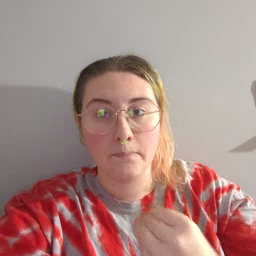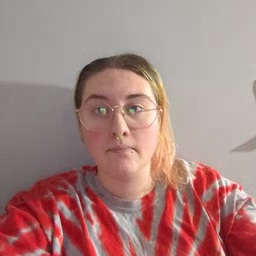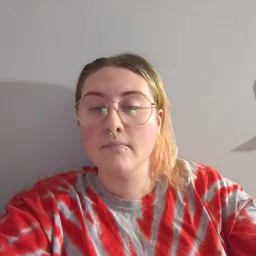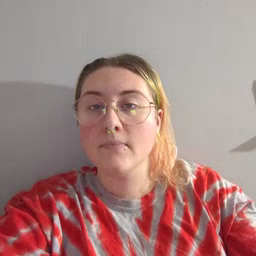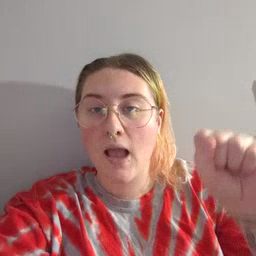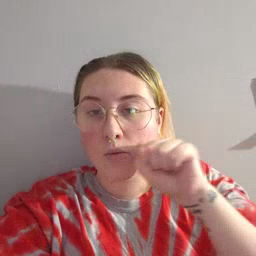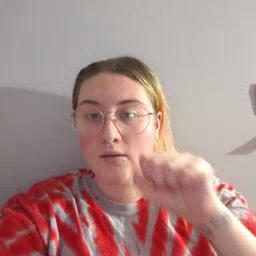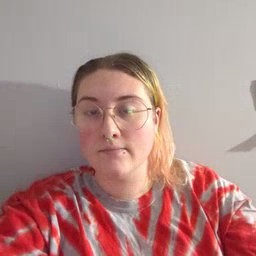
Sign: carrot